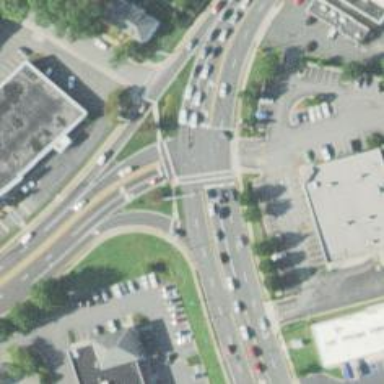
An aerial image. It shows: Marked footway crossing with lines.